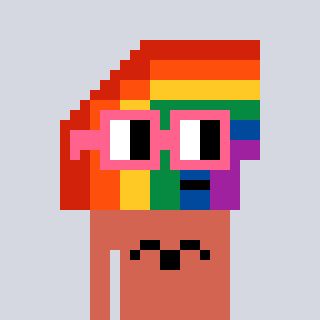
a pixel art character with square pink glasses, a rainbow-shaped head and a peachy-colored body on a cool background